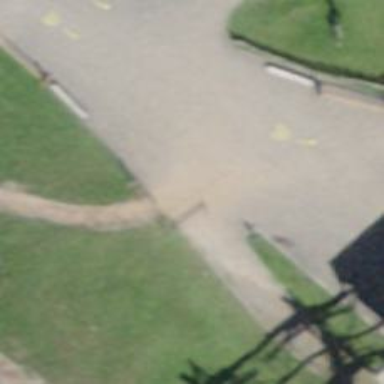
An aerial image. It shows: Bicycle repair station is available.